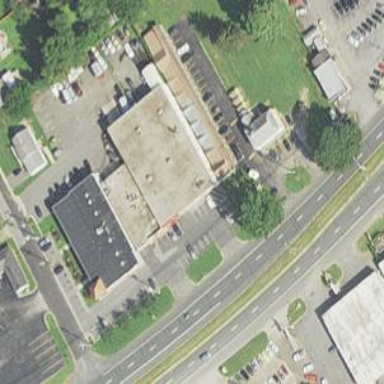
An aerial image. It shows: Building that is motel.